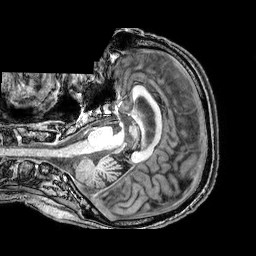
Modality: T1w
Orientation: axial
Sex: male
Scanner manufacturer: philips
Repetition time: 0.008135 s
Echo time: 0.00372 s